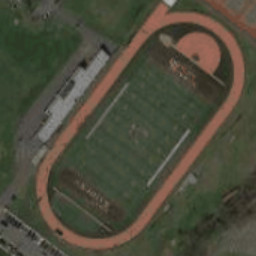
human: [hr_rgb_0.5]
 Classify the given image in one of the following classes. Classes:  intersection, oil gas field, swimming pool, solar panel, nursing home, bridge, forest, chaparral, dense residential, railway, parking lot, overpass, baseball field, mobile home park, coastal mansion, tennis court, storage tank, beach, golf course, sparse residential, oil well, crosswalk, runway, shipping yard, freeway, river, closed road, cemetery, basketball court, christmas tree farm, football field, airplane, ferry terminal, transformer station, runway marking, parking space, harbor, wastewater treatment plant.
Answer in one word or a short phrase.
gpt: football field